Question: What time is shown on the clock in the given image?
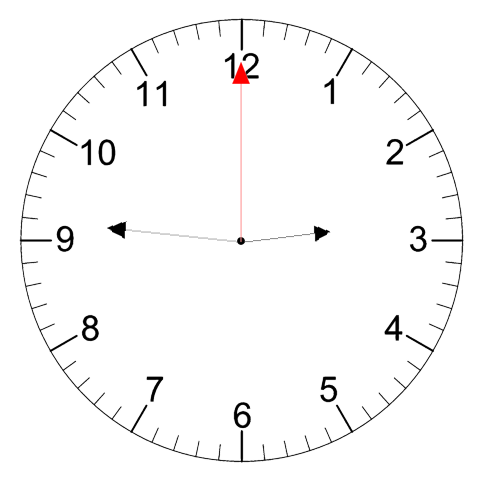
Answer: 02:46:00